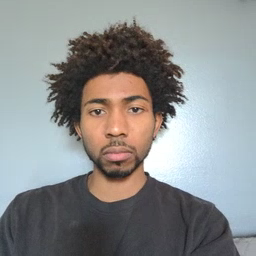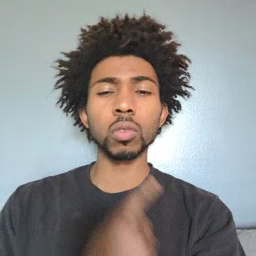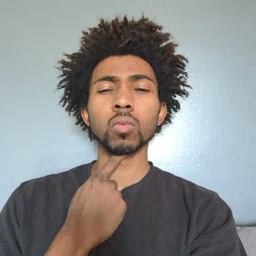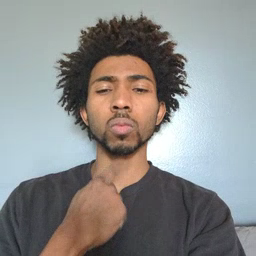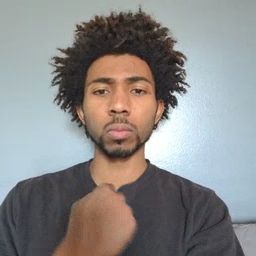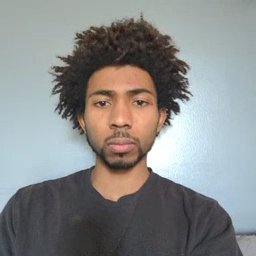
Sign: thirsty